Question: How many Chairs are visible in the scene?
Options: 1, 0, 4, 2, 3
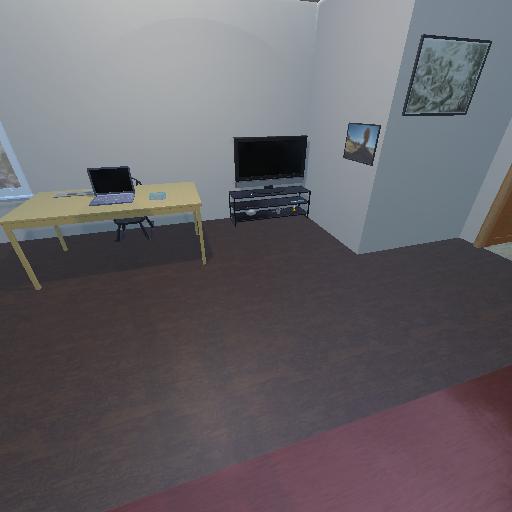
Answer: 1